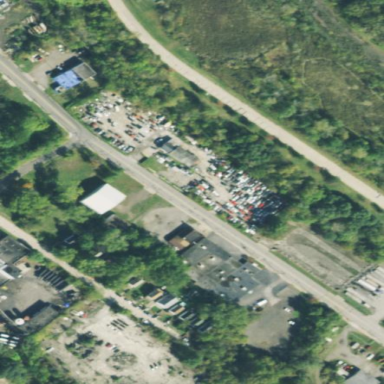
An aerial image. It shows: Scrap yard located in industrial area.